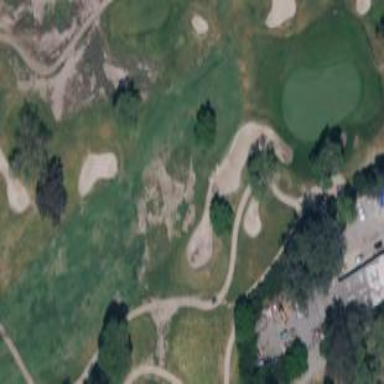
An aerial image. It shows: Scenic golf fairway.